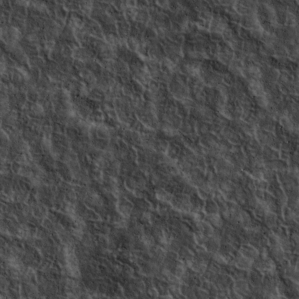
Label: non_frost